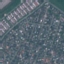
Land use / land cover: Residential